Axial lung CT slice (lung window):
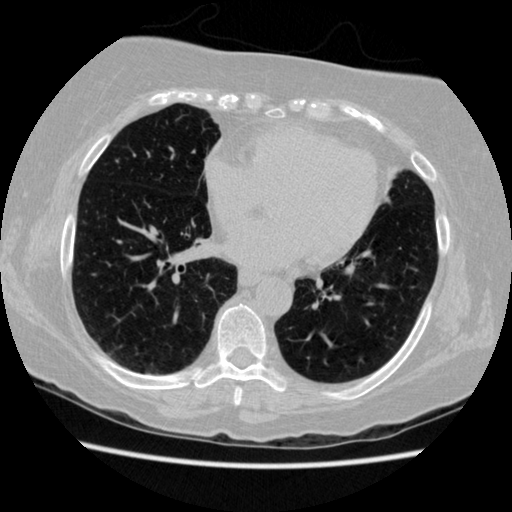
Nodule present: no